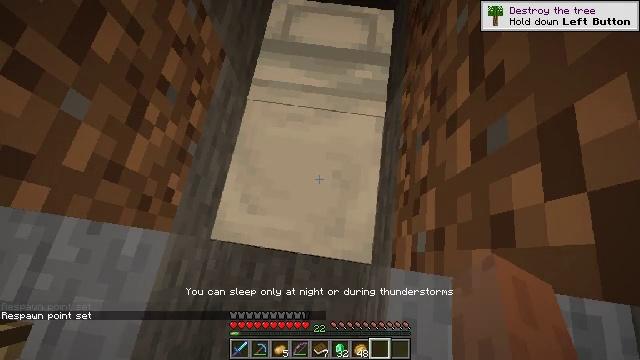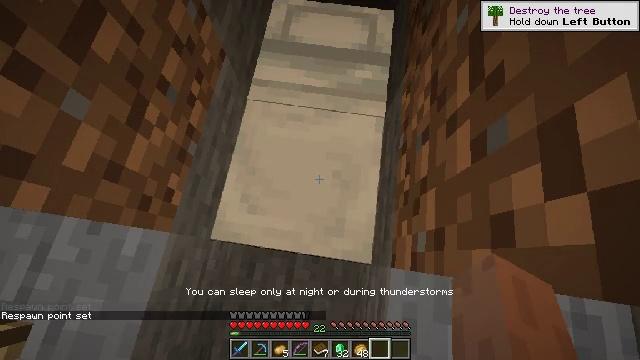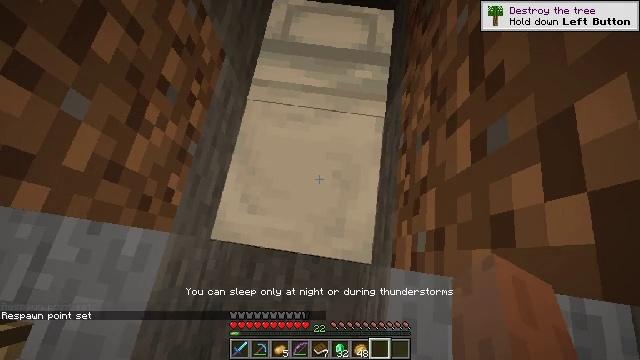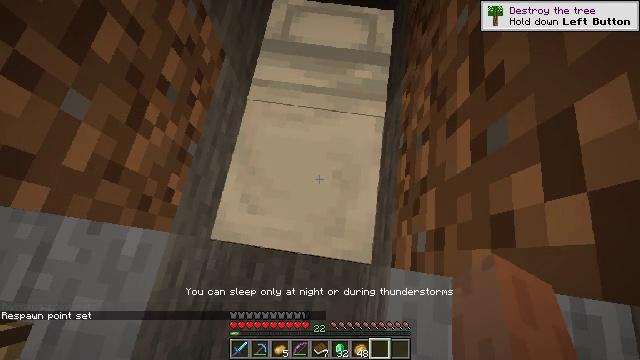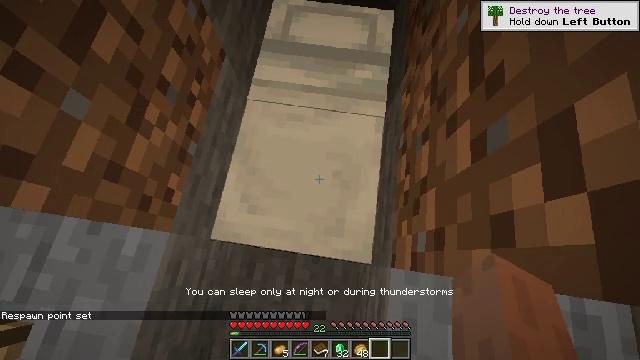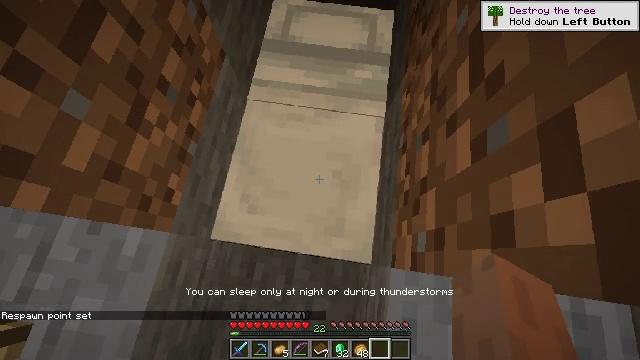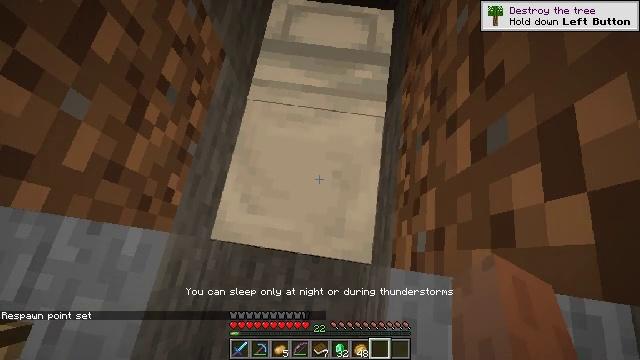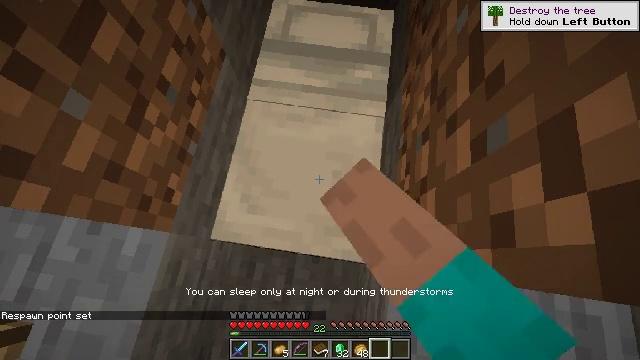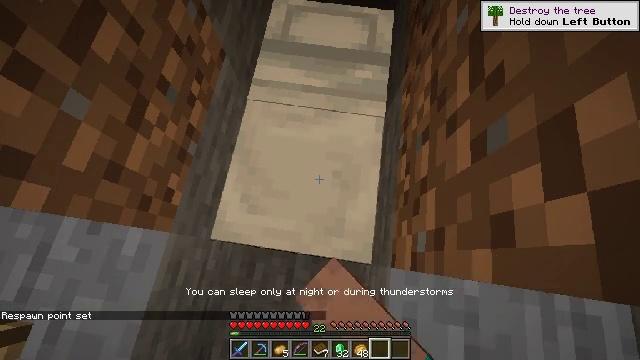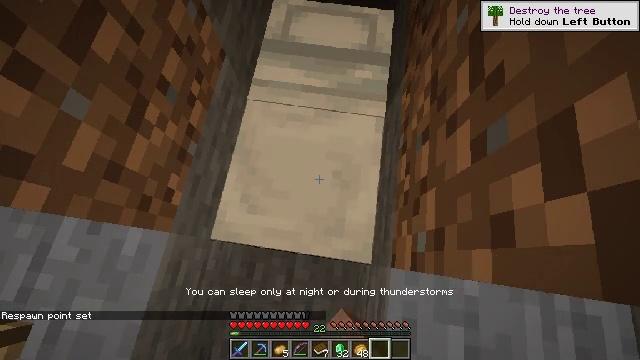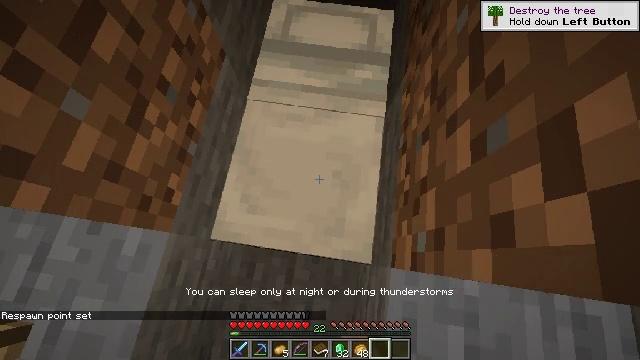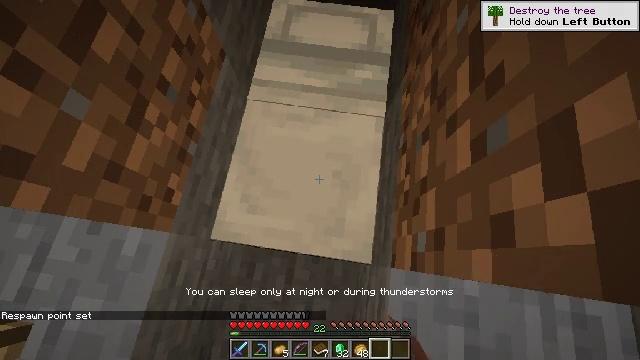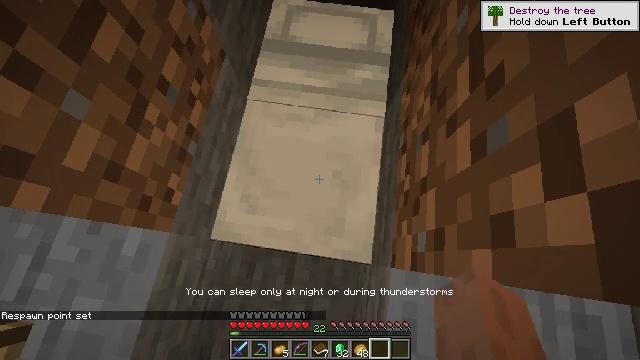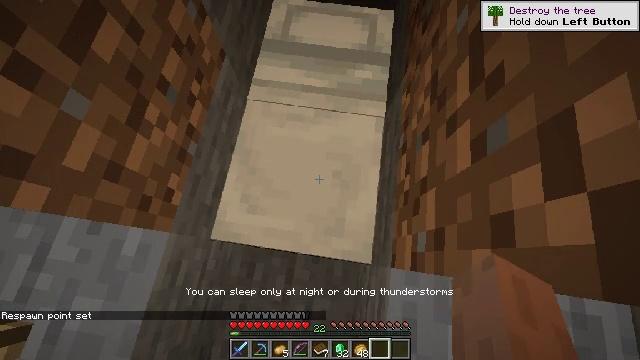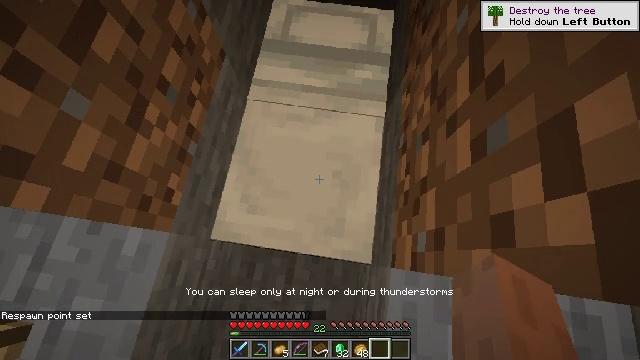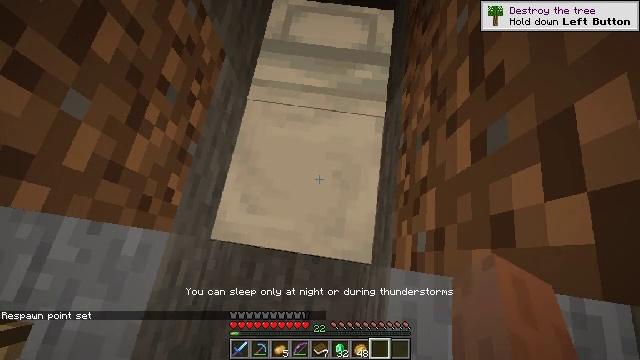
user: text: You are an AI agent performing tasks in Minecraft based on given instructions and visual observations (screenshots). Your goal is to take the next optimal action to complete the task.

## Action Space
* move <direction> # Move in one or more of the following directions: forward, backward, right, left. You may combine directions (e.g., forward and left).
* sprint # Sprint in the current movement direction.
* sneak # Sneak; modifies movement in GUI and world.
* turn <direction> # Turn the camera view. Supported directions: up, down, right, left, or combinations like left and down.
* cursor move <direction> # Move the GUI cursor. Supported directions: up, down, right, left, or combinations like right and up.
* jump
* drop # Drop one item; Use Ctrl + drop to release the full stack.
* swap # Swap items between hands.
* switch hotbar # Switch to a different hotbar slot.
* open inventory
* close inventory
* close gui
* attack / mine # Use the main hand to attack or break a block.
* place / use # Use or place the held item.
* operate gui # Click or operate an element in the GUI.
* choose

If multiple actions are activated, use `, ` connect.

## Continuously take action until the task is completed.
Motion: motion action
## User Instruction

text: Convert a book to an enchanted book using the enchanting table.
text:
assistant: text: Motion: use / place
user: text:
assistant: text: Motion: use / place
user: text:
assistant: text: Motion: use / place
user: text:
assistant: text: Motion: no_op
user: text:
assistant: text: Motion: no_op
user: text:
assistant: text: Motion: no_op
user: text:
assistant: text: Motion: no_op
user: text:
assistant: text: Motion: no_op
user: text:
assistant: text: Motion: no_op
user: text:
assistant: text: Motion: no_op
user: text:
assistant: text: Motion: no_op
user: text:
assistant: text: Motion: no_op
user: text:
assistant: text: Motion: no_op
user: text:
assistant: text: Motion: use / place
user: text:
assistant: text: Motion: use / place
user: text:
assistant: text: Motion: use / place
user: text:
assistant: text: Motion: no_op
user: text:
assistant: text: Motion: no_op
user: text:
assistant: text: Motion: no_op
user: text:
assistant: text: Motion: no_op
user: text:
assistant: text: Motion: no_op
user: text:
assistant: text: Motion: no_op
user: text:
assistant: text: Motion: no_op
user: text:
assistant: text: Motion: no_op
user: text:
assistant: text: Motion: no_op
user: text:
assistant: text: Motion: use / place
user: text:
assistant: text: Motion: use / place
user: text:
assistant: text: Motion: use / place
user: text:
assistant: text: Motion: no_op
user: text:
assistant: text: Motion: no_op